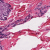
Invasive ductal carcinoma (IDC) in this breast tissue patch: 0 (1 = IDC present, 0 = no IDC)